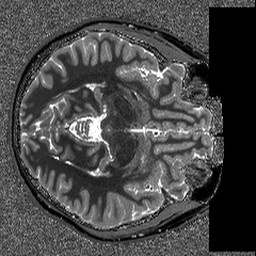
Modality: T1map
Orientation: axial
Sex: male